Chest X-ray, AP view. Patient: 56 years old, sex F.
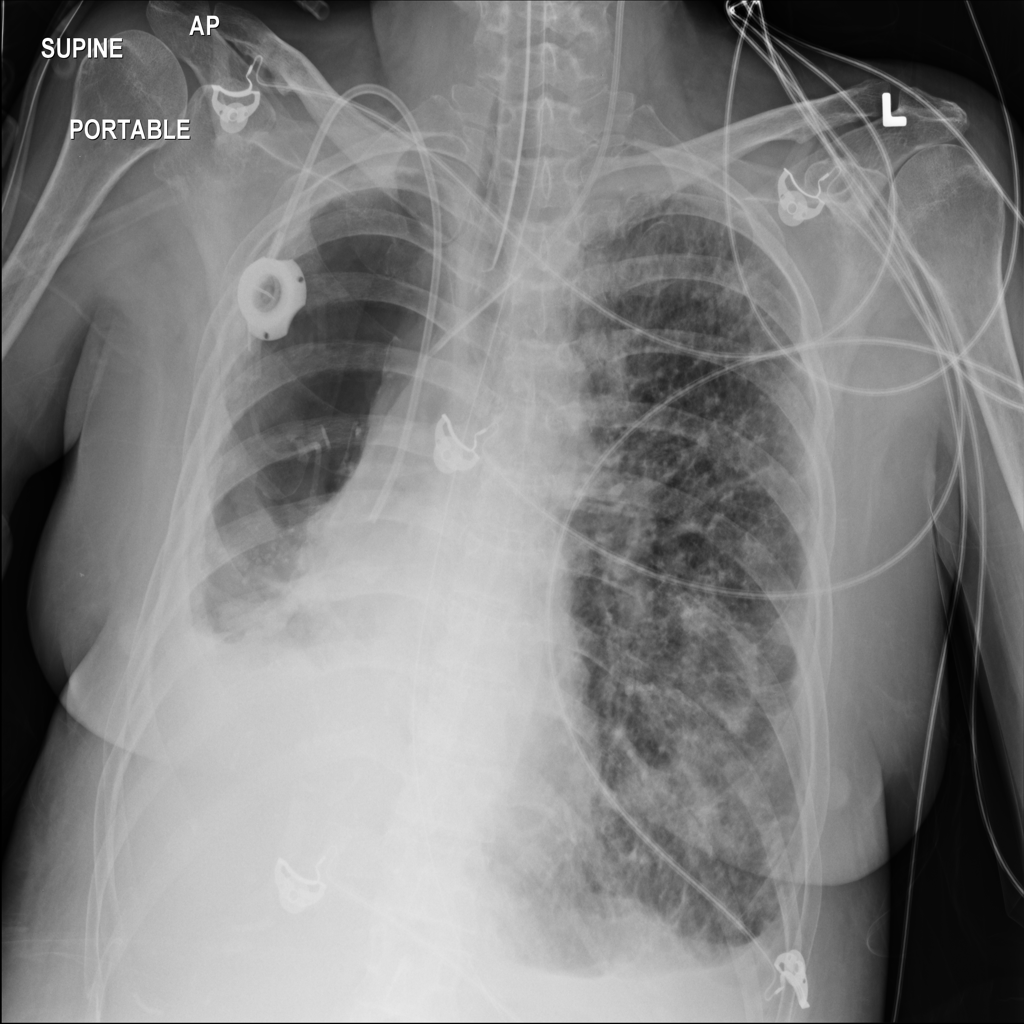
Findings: Atelectasis, Effusion, Nodule